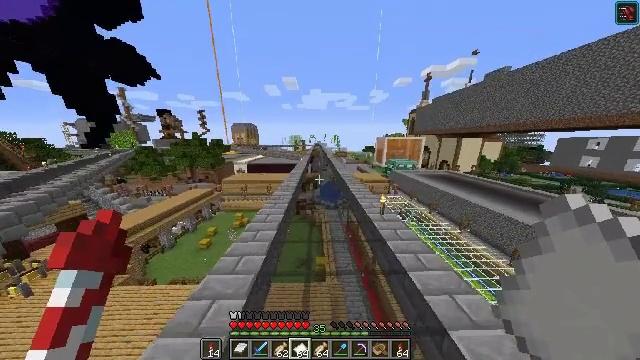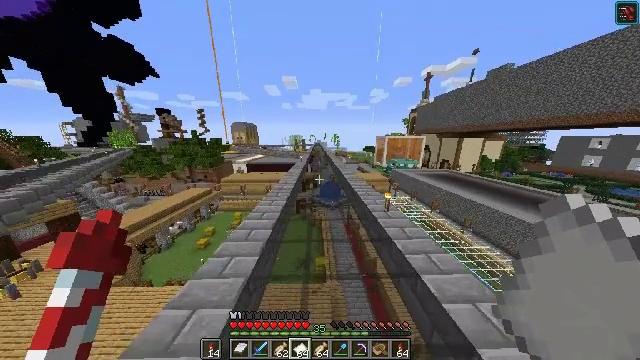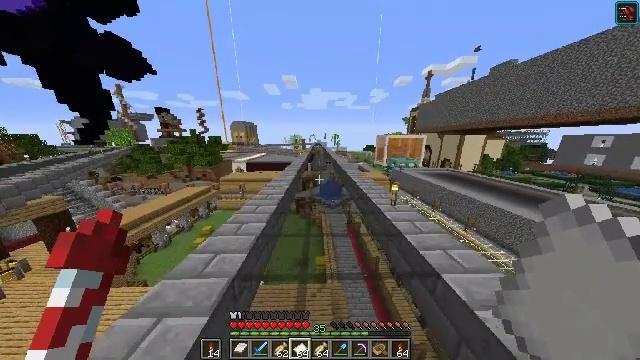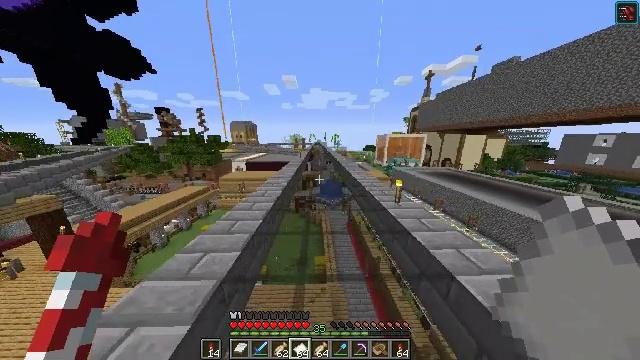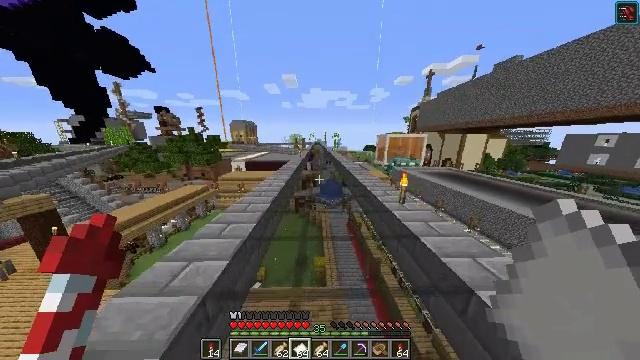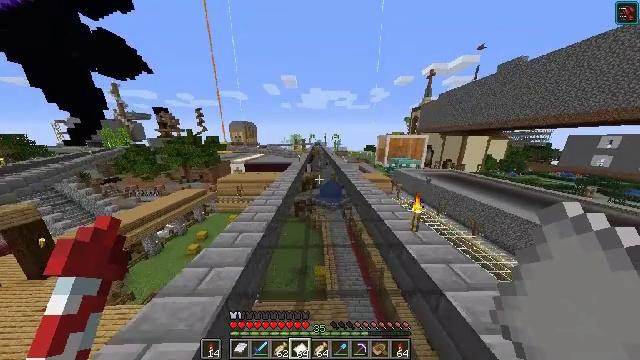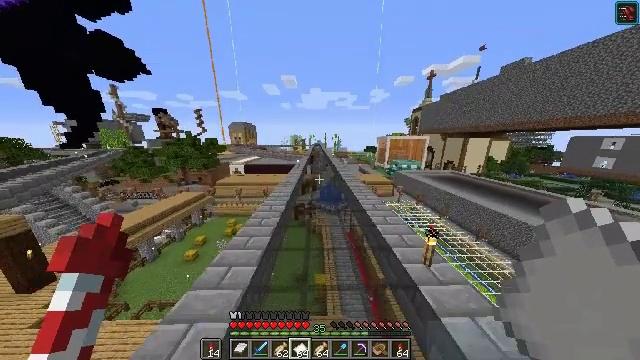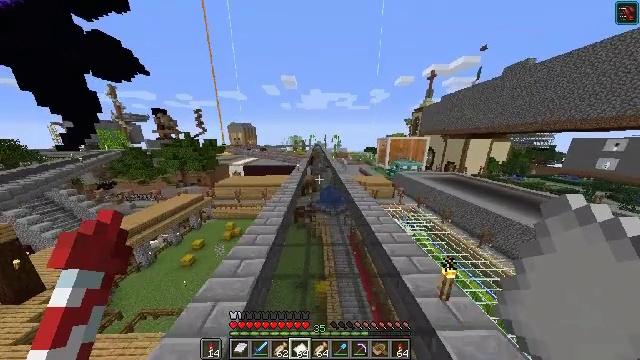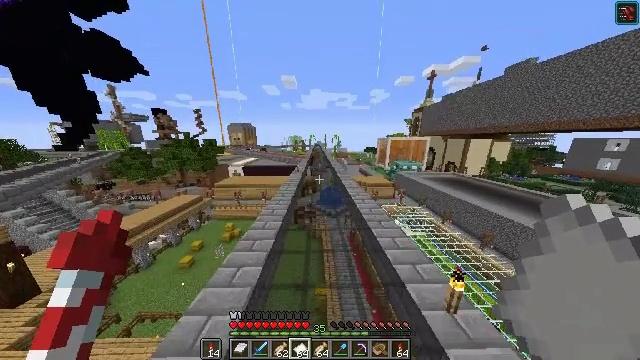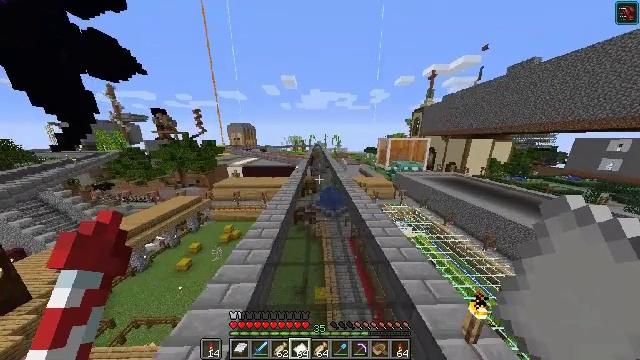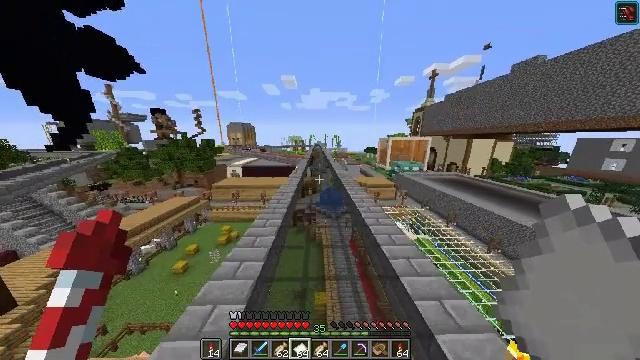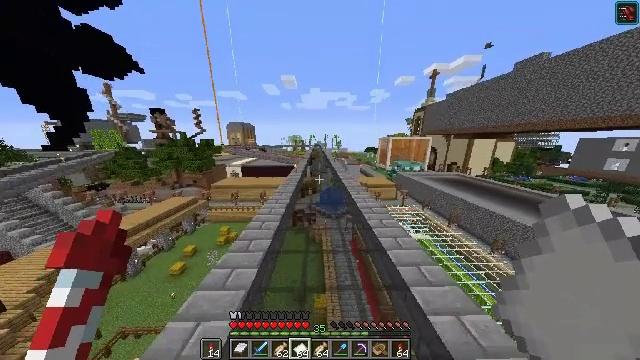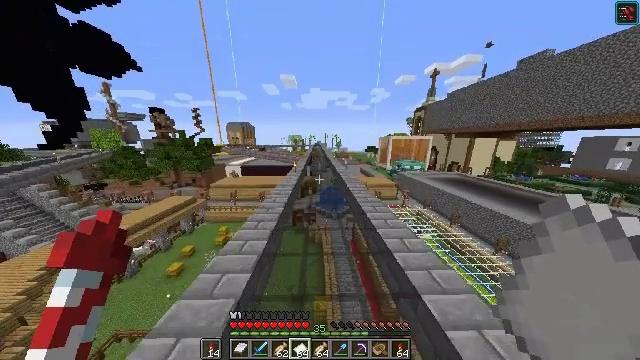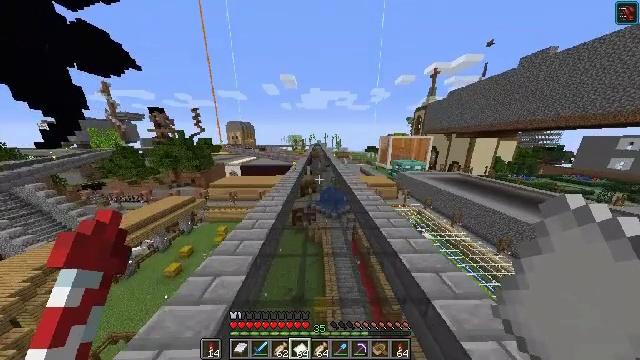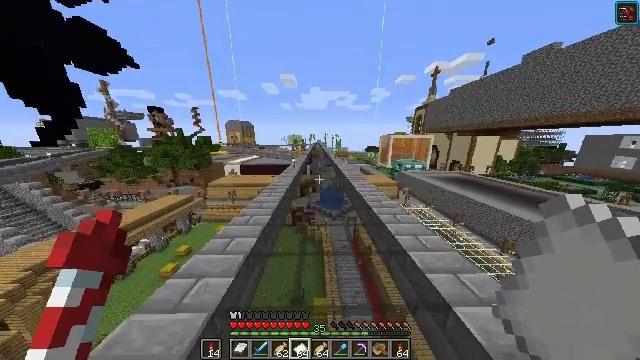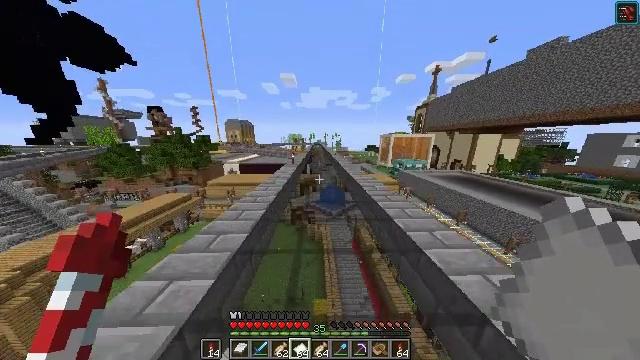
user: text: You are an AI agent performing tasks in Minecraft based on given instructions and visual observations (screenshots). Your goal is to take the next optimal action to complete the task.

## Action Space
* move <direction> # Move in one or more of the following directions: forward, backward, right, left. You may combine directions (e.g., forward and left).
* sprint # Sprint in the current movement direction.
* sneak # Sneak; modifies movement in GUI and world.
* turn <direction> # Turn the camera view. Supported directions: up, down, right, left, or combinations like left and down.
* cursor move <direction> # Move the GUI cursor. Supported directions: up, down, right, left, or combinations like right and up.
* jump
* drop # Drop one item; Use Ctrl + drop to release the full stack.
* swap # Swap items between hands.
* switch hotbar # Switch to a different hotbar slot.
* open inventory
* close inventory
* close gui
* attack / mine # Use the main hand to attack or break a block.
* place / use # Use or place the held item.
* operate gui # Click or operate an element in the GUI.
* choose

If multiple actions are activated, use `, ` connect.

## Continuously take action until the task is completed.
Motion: motion action
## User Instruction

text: Craft a map by arranging paper and a compass on a crafting table.
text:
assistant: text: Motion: move forward, jump
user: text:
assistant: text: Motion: move forward, jump
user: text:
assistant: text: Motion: move forward, jump
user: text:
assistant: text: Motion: move forward, jump
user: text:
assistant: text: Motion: move forward, jump
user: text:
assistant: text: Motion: move forward, jump
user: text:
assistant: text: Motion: move forward, jump
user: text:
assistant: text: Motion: move forward, jump
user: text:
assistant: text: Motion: move forward, jump
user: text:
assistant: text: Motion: move forward, jump
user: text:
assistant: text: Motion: move forward, jump
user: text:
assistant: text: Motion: move forward, jump
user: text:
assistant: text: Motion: move forward, jump
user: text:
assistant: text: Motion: move forward, jump
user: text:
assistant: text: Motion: move forward, jump
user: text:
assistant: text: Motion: move forward, jump
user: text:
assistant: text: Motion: move forward, jump
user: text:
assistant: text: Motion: move forward, jump
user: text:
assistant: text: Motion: move forward, jump
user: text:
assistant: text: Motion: move forward, jump
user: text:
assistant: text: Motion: move forward, jump
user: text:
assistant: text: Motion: move forward, jump
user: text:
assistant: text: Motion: move forward, jump
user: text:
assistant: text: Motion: move forward, jump
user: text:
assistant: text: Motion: move forward, jump
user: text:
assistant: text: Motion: move forward, jump
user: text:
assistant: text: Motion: move forward, jump
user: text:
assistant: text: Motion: move forward, jump
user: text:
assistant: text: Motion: move forward, jump
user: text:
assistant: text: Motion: move forward, jump